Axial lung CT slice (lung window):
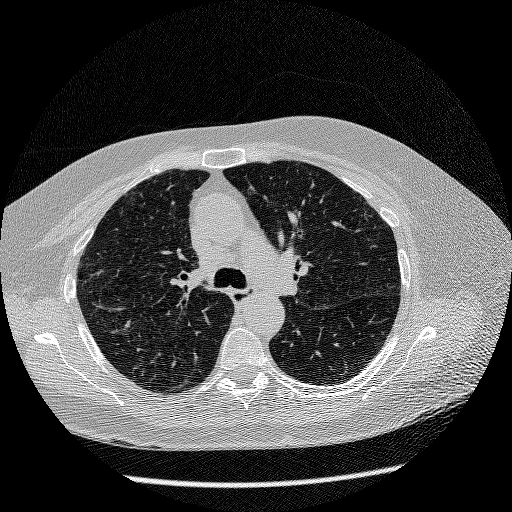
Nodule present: no